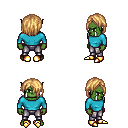
a pixel art fantasy rpg character, male body template, orc, green skin, teal long-sleeve shirt, metal pants, light blonde bangs hairstyle, gold boots, four views (front, back, left, right), 2x2 character sprite sheet, small pixel art, hard edges, no anti-aliasing